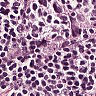
Metastatic tissue present: yes